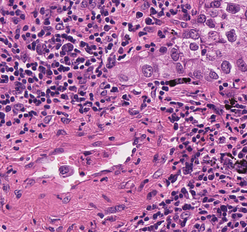
Tumor epithelial tissue: yes
Tumor-associated stroma tissue: yes
Normal tissue: no